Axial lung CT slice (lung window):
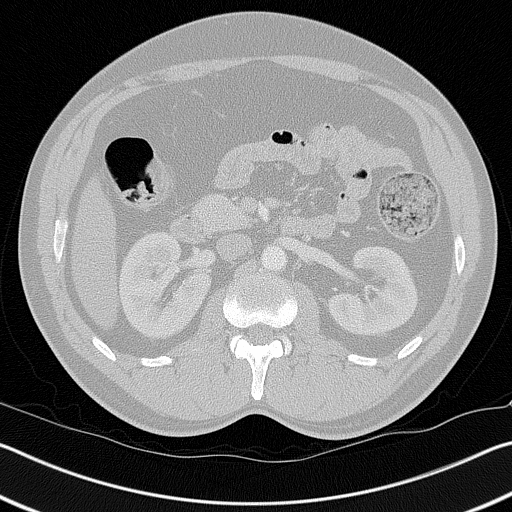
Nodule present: no